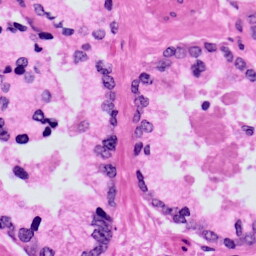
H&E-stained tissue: Prostate